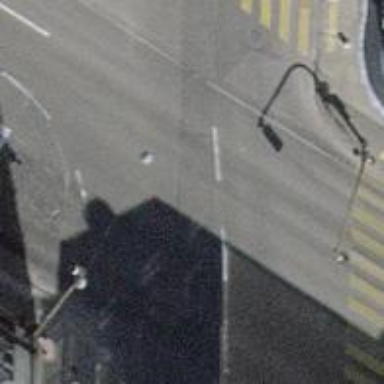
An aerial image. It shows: Road with traffic signals.